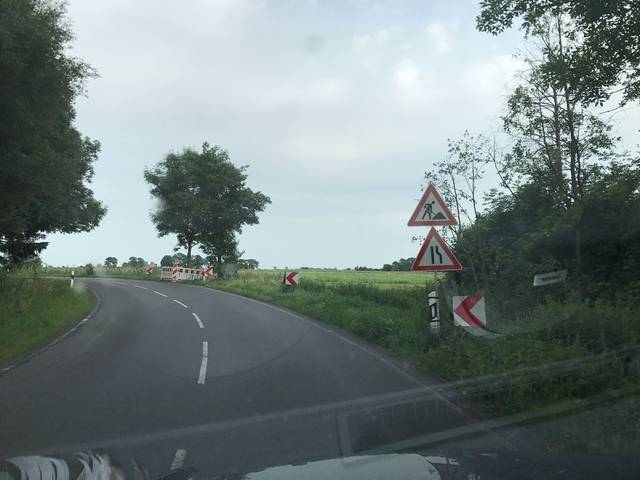
Region: Germany
Coordinates: 53.967, 9.289